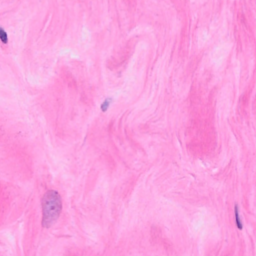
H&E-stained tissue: Breast